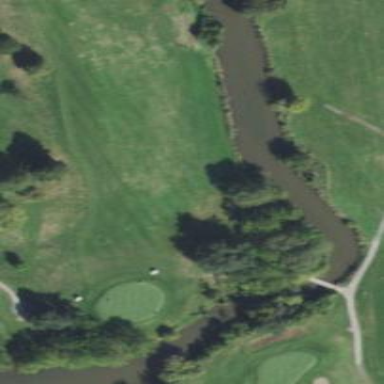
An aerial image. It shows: Golf fairway surrounded by grass.